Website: macys
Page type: gifting
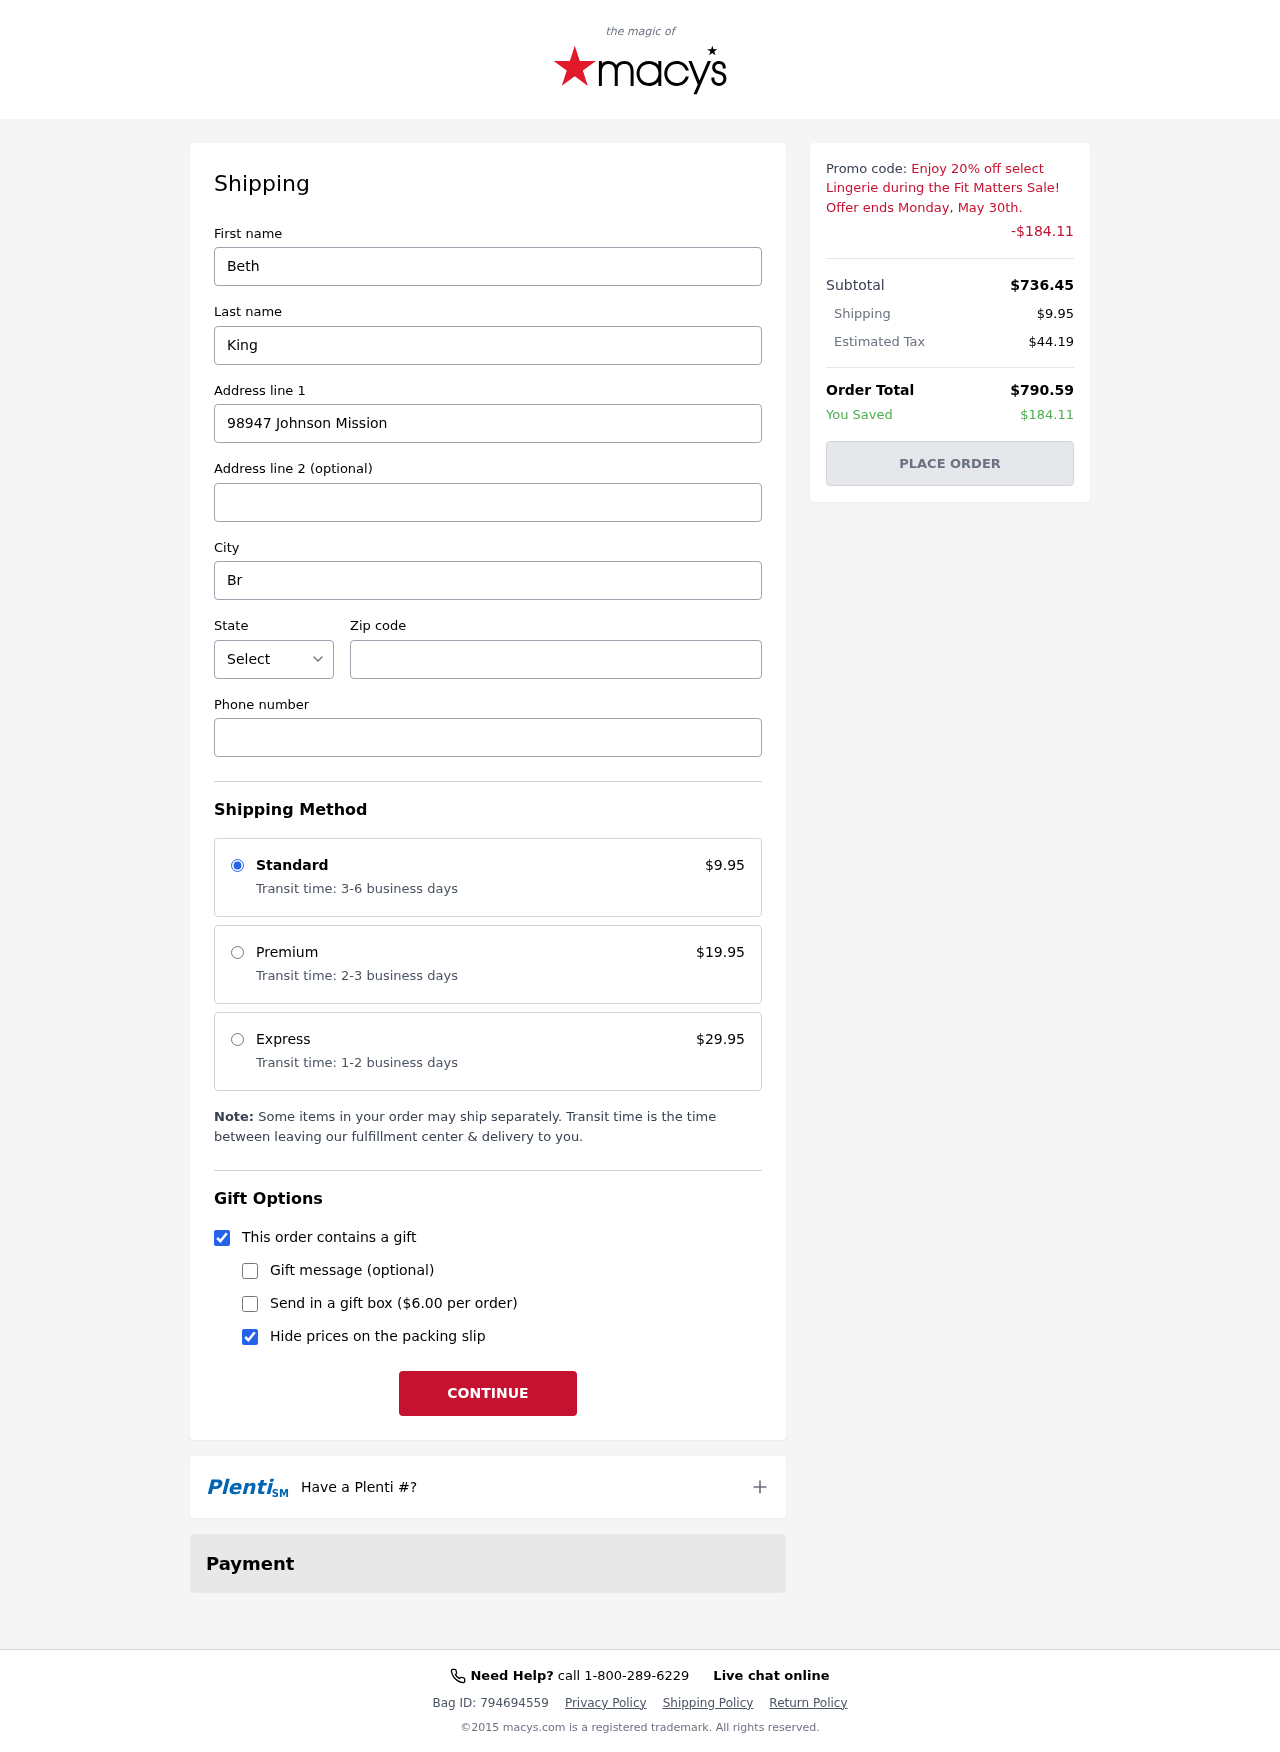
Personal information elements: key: PII_CITY
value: Brucefort
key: PII_FIRSTNAME
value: Beth
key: PII_LASTNAME
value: King
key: PII_PHONE
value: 2369570053
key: PII_POSTCODE
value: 83980
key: PII_STATE_ABBR
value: SC
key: PII_STREET
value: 98947 Johnson Mission
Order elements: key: ORDER_SHIPPING_COST
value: $9.95
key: ORDER_DISCOUNT
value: -$184.11
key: ORDER_SUBTOTAL
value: $736.45
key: ORDER_TAX
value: $44.19
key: ORDER_TOTAL
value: $790.59
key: ORDER_SAVINGS
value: $184.11